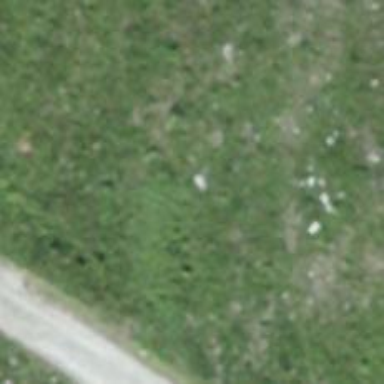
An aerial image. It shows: Downhill piste of intermediate difficulty.